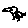
Label: bird